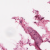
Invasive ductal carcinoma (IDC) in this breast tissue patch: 0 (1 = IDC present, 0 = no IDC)